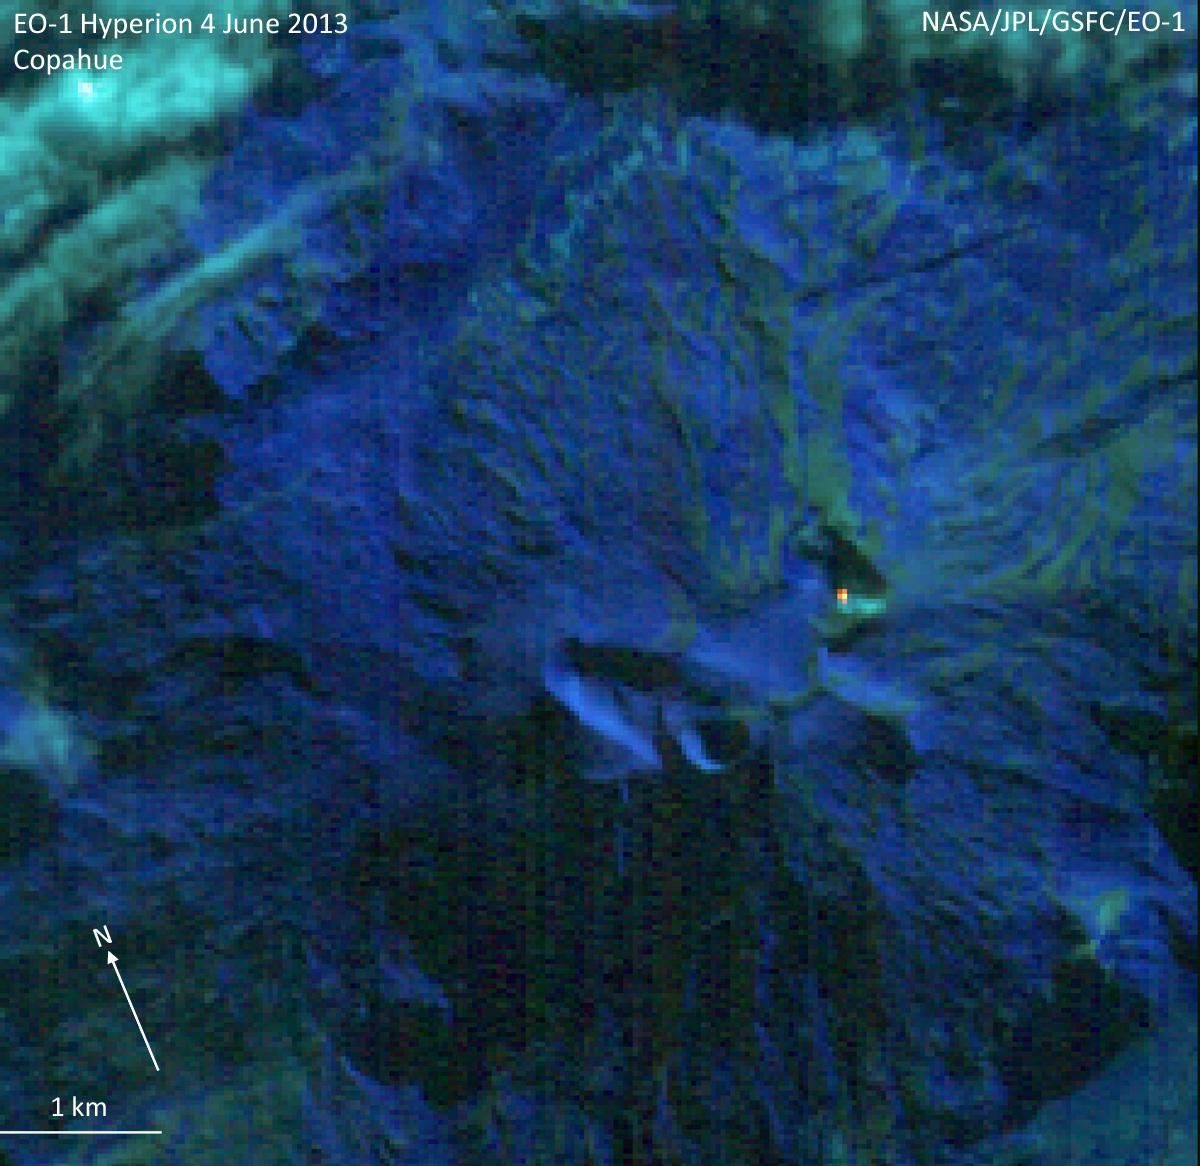
NASA Earth Observing-1 Keeps Watchful Eye on South American Volcano Copahue Earth, Earth Observing-1 EO-1